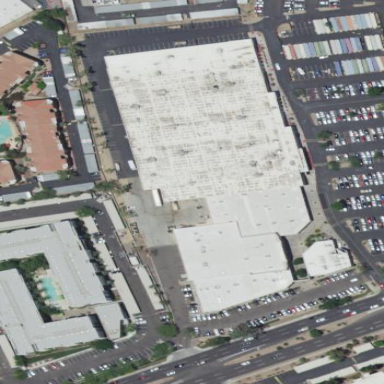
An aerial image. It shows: Retail building.